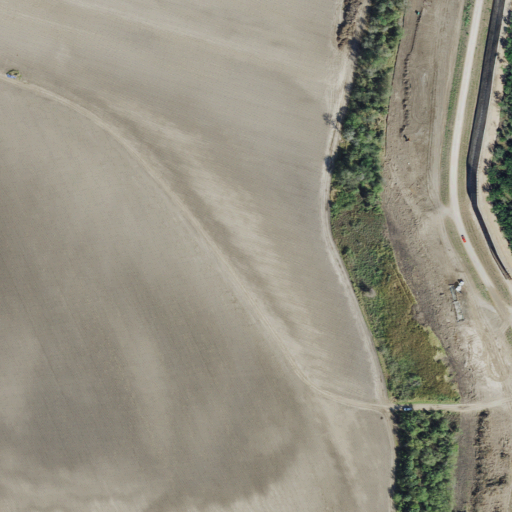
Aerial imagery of levee in Texas named Guerra Banco Number 119 containing cultivated crops, mixed forest, shrub, and grassland